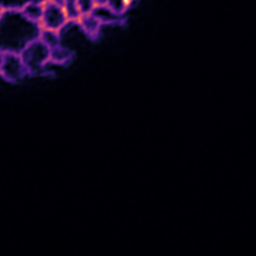
Label: Super-resolution ER image